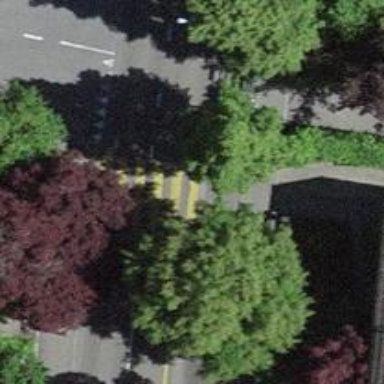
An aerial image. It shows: Uncontrolled zebra crossing on the road.